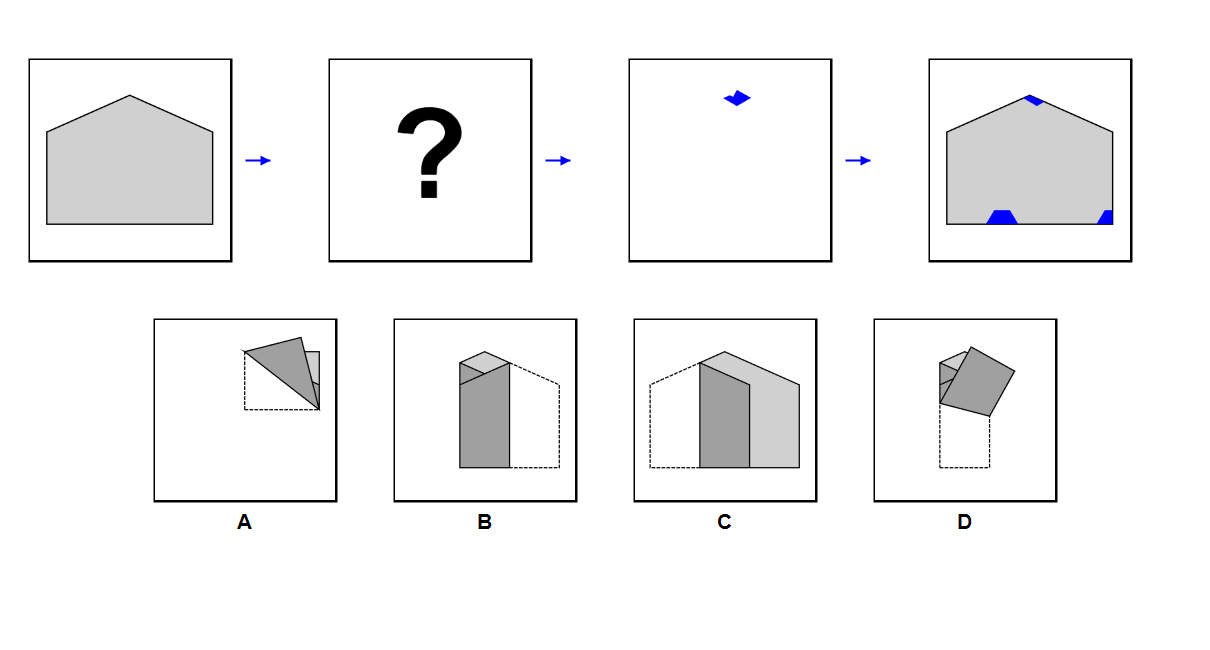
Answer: A